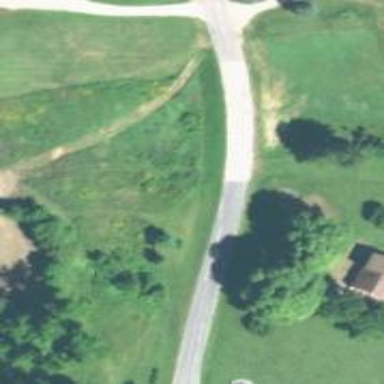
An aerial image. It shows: Tertiary road.